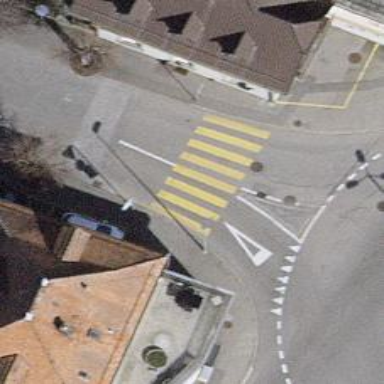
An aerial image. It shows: Uncontrolled zebra crossing on the road.